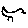
Label: bird